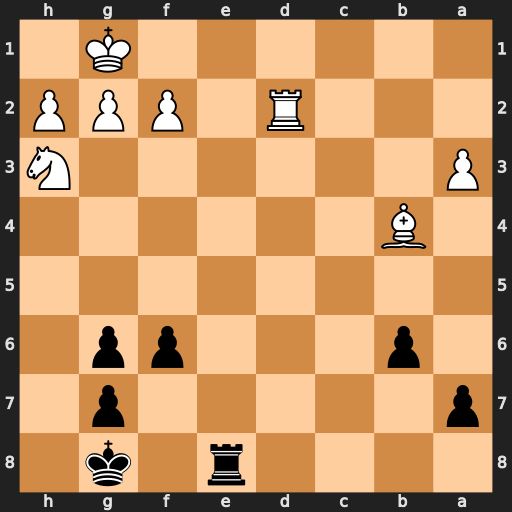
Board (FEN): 4r1k1/p5p1/1p3pp1/8/1B6/P6N/3R1PPP/6K1
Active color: b
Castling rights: -
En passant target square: -
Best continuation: Re1#